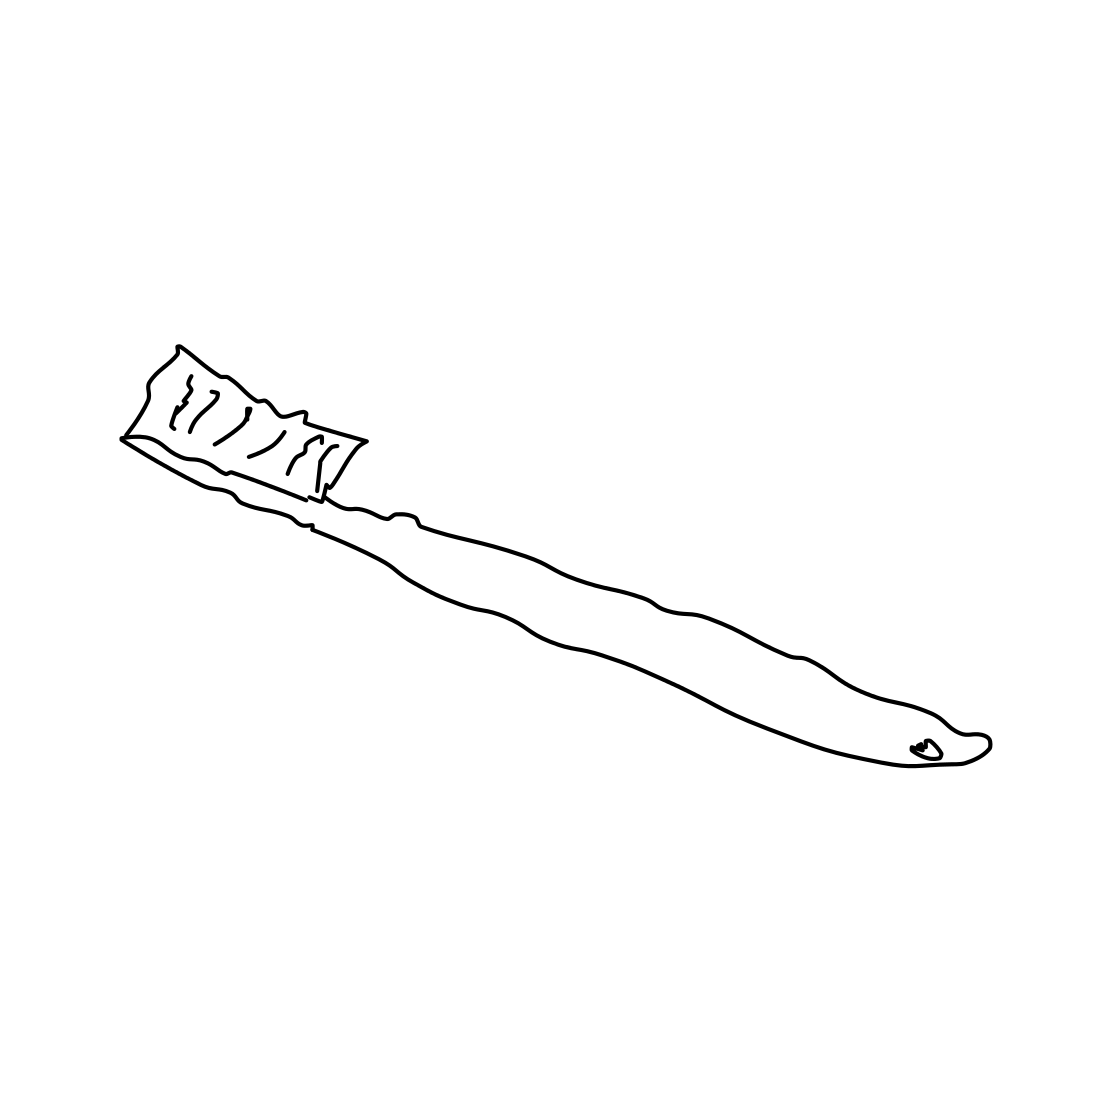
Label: toothbrush